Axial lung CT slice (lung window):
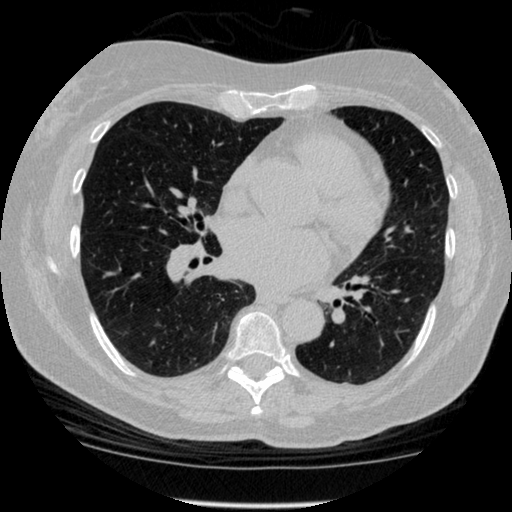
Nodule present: no